Field crop: maize
Growth stage: 2
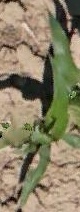
Species: maize